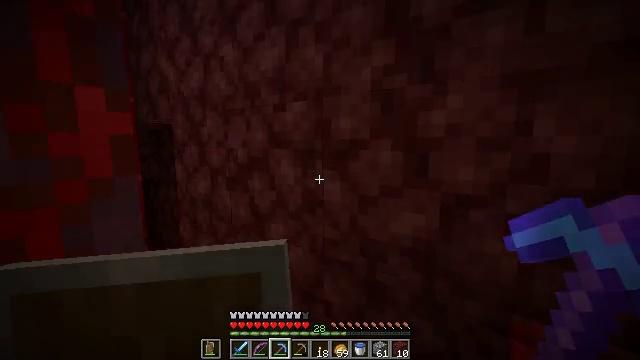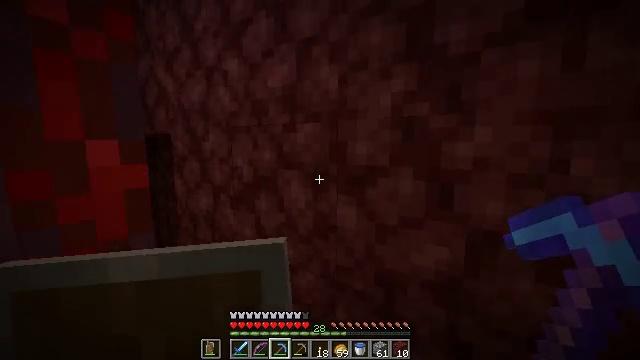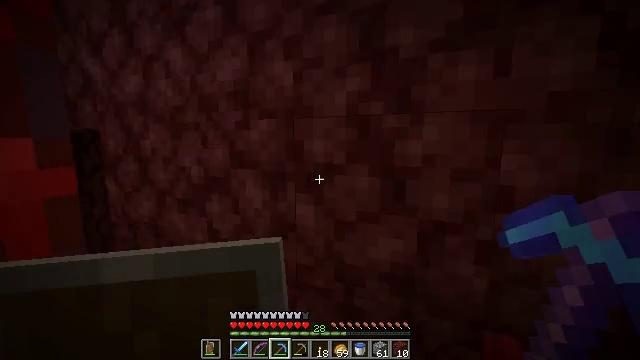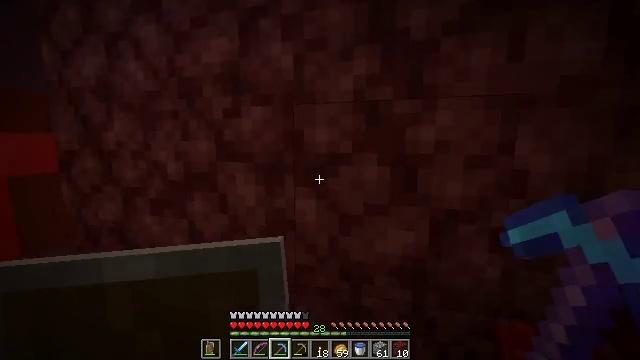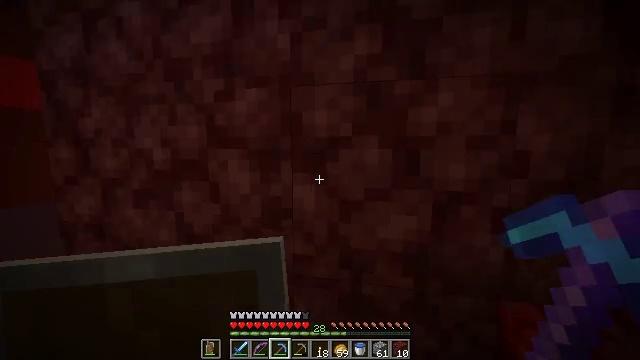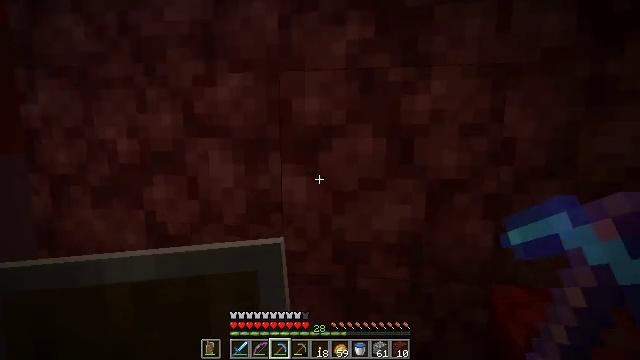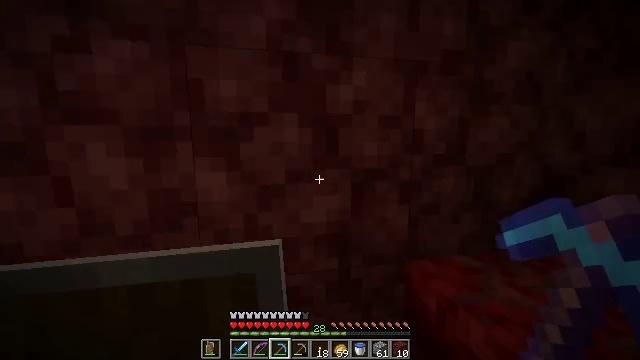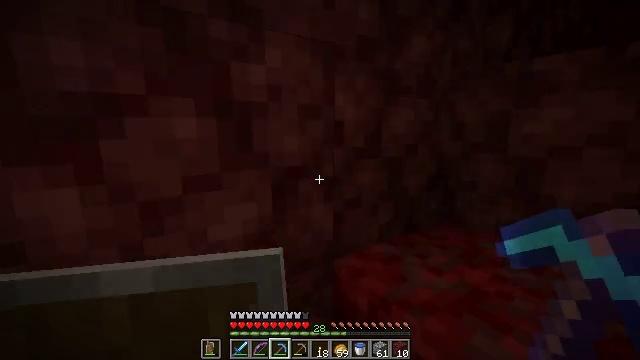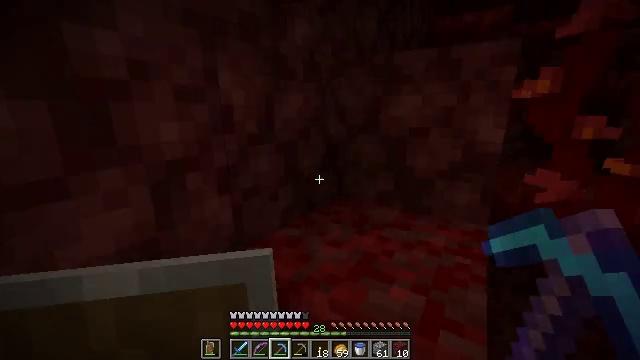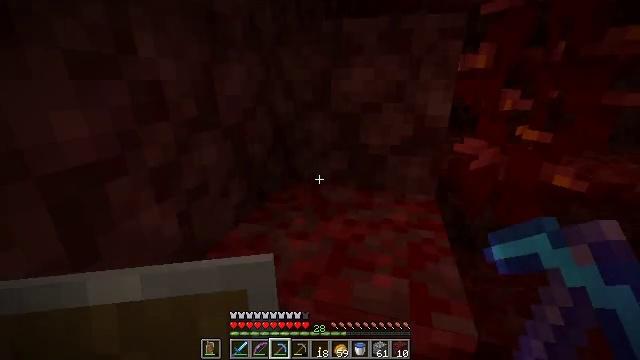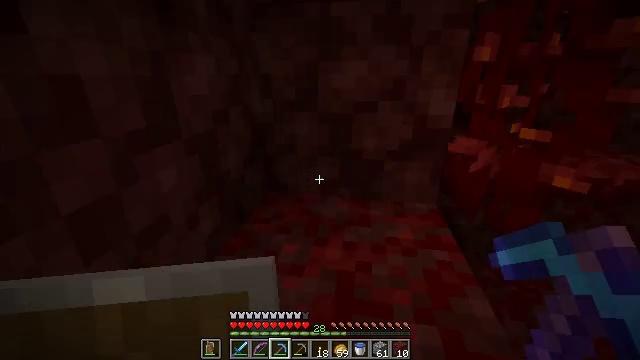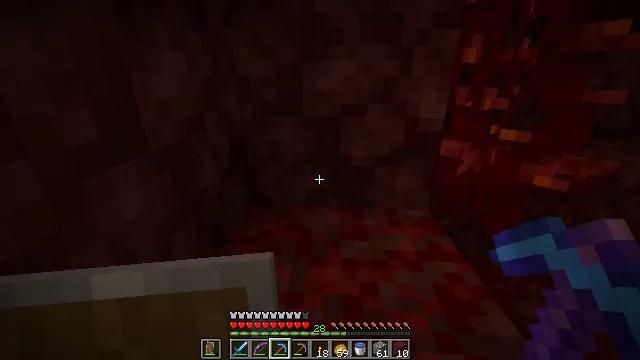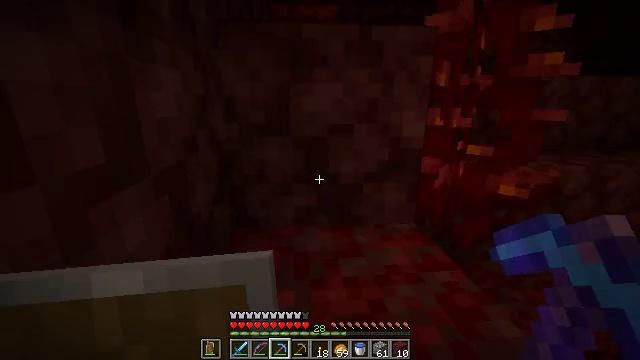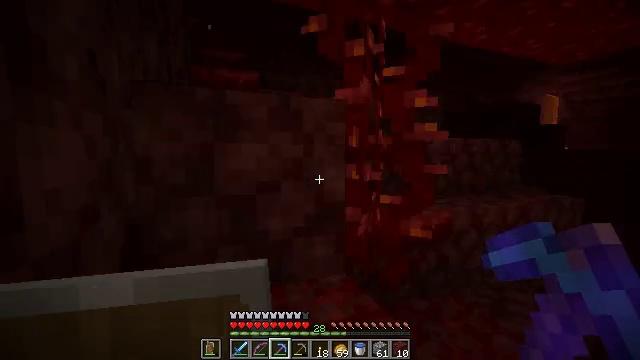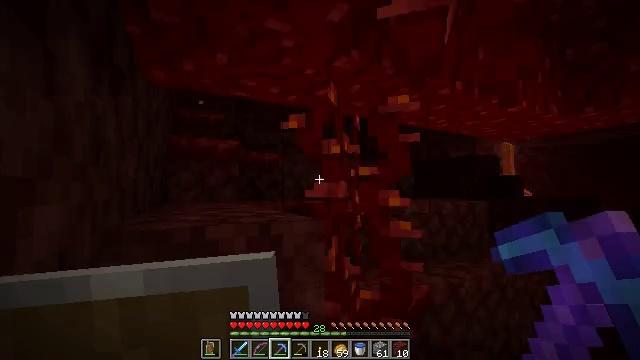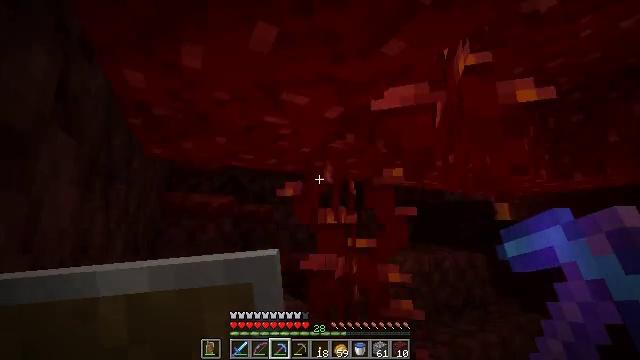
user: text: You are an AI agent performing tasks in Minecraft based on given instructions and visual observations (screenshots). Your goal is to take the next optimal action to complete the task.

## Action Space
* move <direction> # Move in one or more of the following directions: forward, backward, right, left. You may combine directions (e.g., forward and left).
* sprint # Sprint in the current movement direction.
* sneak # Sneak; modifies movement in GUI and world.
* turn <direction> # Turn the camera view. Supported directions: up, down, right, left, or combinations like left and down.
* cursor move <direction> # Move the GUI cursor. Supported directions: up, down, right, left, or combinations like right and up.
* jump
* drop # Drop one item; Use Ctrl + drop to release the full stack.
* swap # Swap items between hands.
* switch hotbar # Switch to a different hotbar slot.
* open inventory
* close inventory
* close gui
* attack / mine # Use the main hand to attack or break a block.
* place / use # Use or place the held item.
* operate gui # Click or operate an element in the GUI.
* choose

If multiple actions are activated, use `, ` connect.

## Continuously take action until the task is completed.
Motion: motion action
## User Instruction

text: Attack the shroomlight to pick it up.
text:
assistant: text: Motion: move forward and move left, turn right, jump
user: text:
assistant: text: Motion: move forward and move left, turn right, jump
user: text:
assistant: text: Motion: move forward and move left, turn right, jump
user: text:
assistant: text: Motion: move forward and move left, turn right
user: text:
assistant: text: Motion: move forward and move left, turn right
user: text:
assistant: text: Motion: move forward and move left, turn right and down
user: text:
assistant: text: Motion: move forward and move left, turn right and down
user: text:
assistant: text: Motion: move forward and move left, turn right and down
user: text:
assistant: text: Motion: move forward, turn right and down
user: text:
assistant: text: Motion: move forward, turn right and down
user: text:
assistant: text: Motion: move forward and move left, turn right
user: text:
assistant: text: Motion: move forward and move left, turn right and up
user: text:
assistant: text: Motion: move forward and move left, turn right and up, jump
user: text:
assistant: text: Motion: move forward and move left, turn right and up, jump
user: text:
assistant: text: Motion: move forward and move left, turn right and up, jump
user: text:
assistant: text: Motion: move forward and move left, turn right and up, jump
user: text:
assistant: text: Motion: move forward and move left, turn right and up
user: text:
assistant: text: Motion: move left, turn right and up
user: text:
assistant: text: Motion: move left
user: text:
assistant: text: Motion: move left, turn right and up
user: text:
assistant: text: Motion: move left, turn right
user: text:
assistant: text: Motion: turn right and down
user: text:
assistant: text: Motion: turn right
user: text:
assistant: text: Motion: turn right and down
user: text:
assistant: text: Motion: move right, turn right and down
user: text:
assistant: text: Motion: move right, turn right and down
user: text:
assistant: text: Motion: move right, turn right and down
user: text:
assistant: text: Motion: move right, turn down
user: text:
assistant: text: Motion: move right, turn left and down
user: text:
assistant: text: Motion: no_op